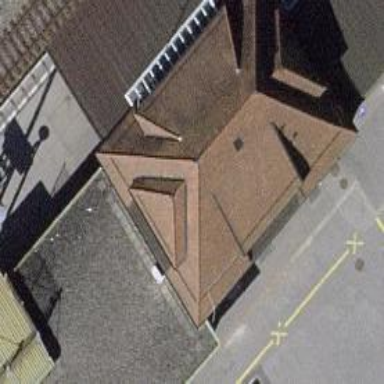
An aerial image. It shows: Café.